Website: macys
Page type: account-selection
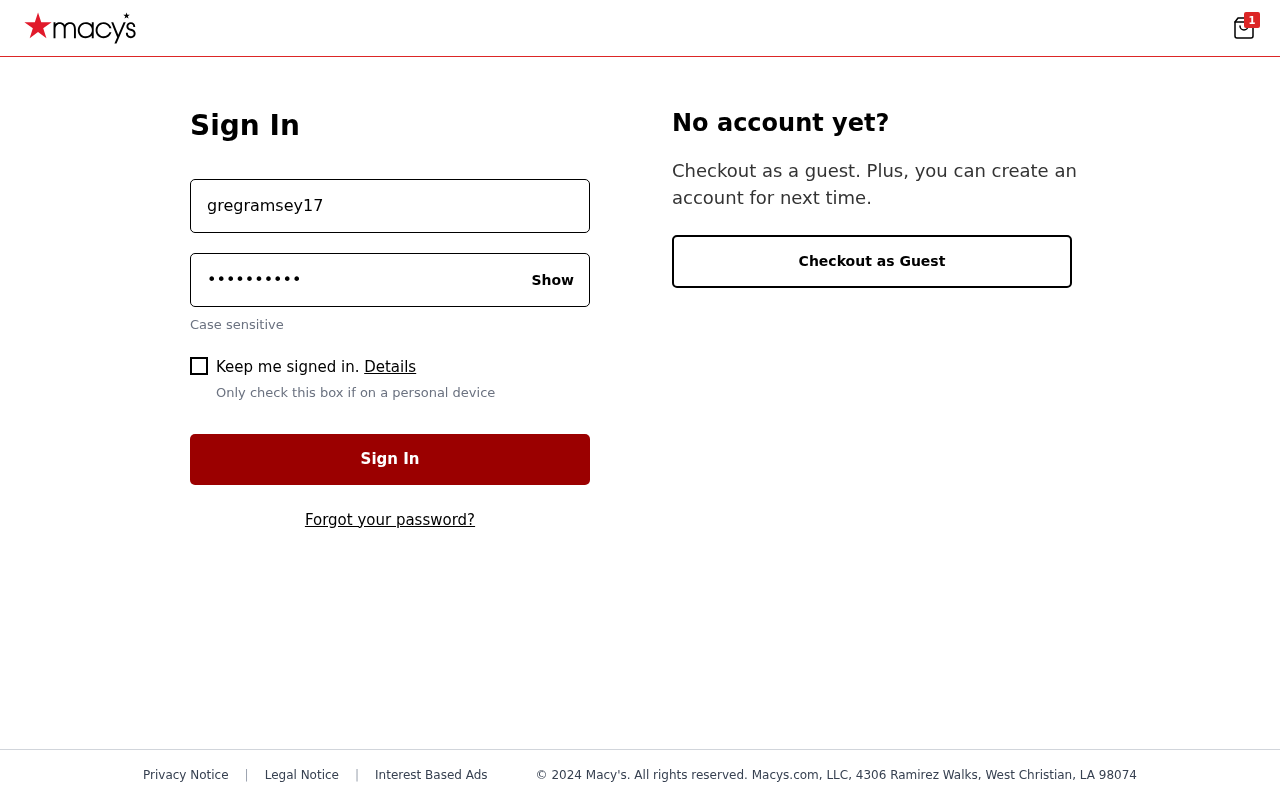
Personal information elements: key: PII_LOGIN_USERNAME
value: gregramsey17
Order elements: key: ORDER_NUM_ITEMS
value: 1